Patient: sex M, age 52
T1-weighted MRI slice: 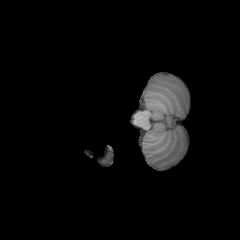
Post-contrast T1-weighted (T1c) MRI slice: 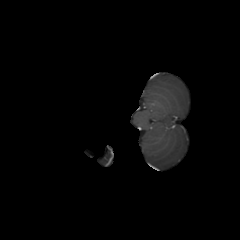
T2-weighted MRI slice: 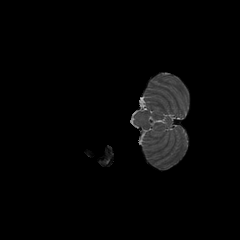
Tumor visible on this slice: no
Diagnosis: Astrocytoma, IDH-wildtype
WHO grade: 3